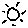
Label: sun